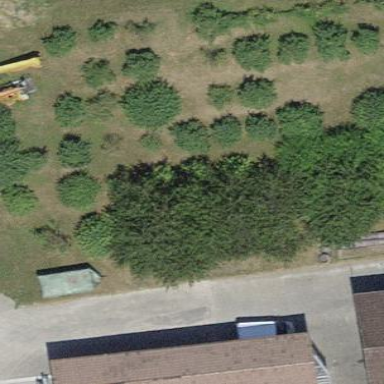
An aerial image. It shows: Plant nursery.